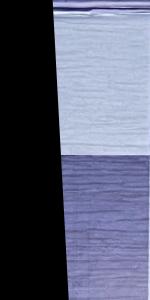
Label: Empty